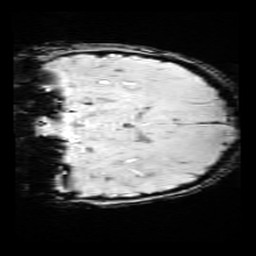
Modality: SWI
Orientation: coronal
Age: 11
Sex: female
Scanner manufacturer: siemens
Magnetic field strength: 3 T
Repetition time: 0.027 s
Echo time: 0.02 s